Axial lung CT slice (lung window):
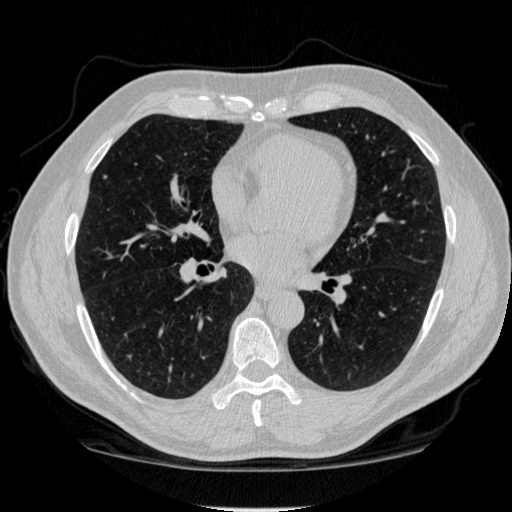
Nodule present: no